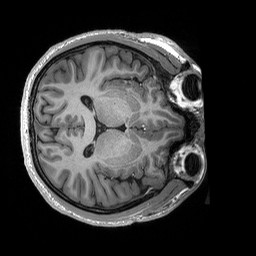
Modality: T1w
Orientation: axial
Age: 25
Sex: male
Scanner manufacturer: siemens
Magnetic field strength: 3 T
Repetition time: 2.53 s
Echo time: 0.00227 s